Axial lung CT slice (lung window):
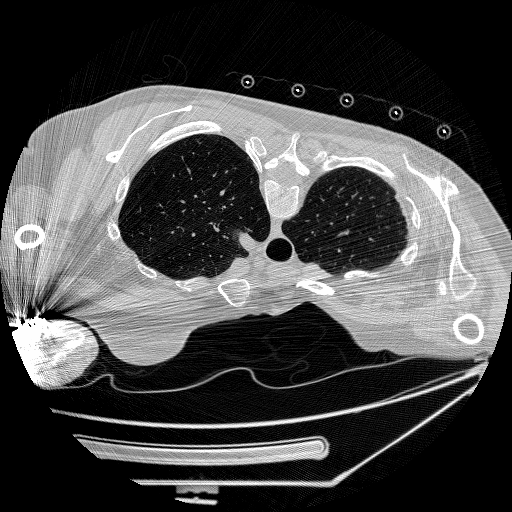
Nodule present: no